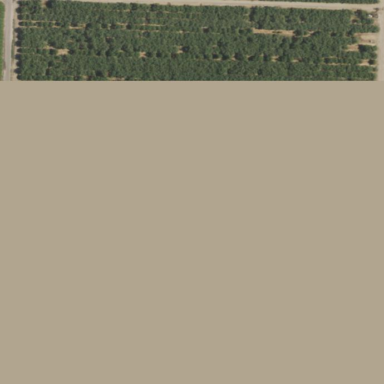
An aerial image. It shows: Orchard with nectarine trees.